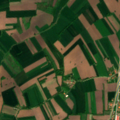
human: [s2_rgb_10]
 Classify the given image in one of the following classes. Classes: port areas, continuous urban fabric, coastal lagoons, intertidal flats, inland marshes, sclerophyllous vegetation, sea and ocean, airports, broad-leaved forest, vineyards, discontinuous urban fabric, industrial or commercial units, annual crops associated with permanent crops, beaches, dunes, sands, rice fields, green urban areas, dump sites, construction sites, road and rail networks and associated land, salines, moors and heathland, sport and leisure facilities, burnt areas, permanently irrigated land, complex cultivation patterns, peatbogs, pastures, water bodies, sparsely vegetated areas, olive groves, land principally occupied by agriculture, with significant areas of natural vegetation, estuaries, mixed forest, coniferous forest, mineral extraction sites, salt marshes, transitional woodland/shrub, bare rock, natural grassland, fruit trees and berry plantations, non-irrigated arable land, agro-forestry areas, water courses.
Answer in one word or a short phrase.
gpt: discontinuous urban fabric, non-irrigated arable land, complex cultivation patterns